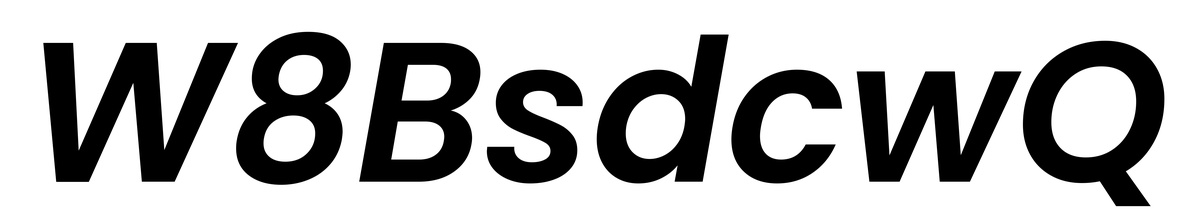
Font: Poppins-SemiBoldItalic